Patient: sex M, age 64
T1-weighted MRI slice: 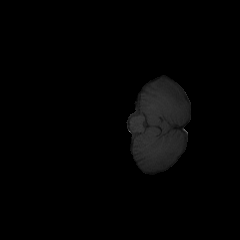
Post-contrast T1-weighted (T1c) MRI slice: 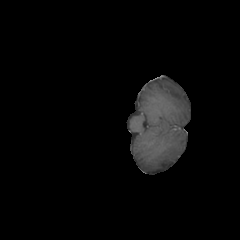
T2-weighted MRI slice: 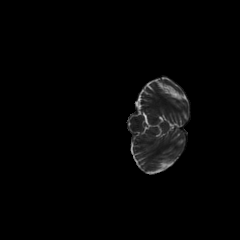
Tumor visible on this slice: no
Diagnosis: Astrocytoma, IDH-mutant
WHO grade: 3